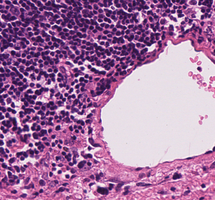
Tumor epithelial tissue: no
Tumor-associated stroma tissue: yes
Normal tissue: no